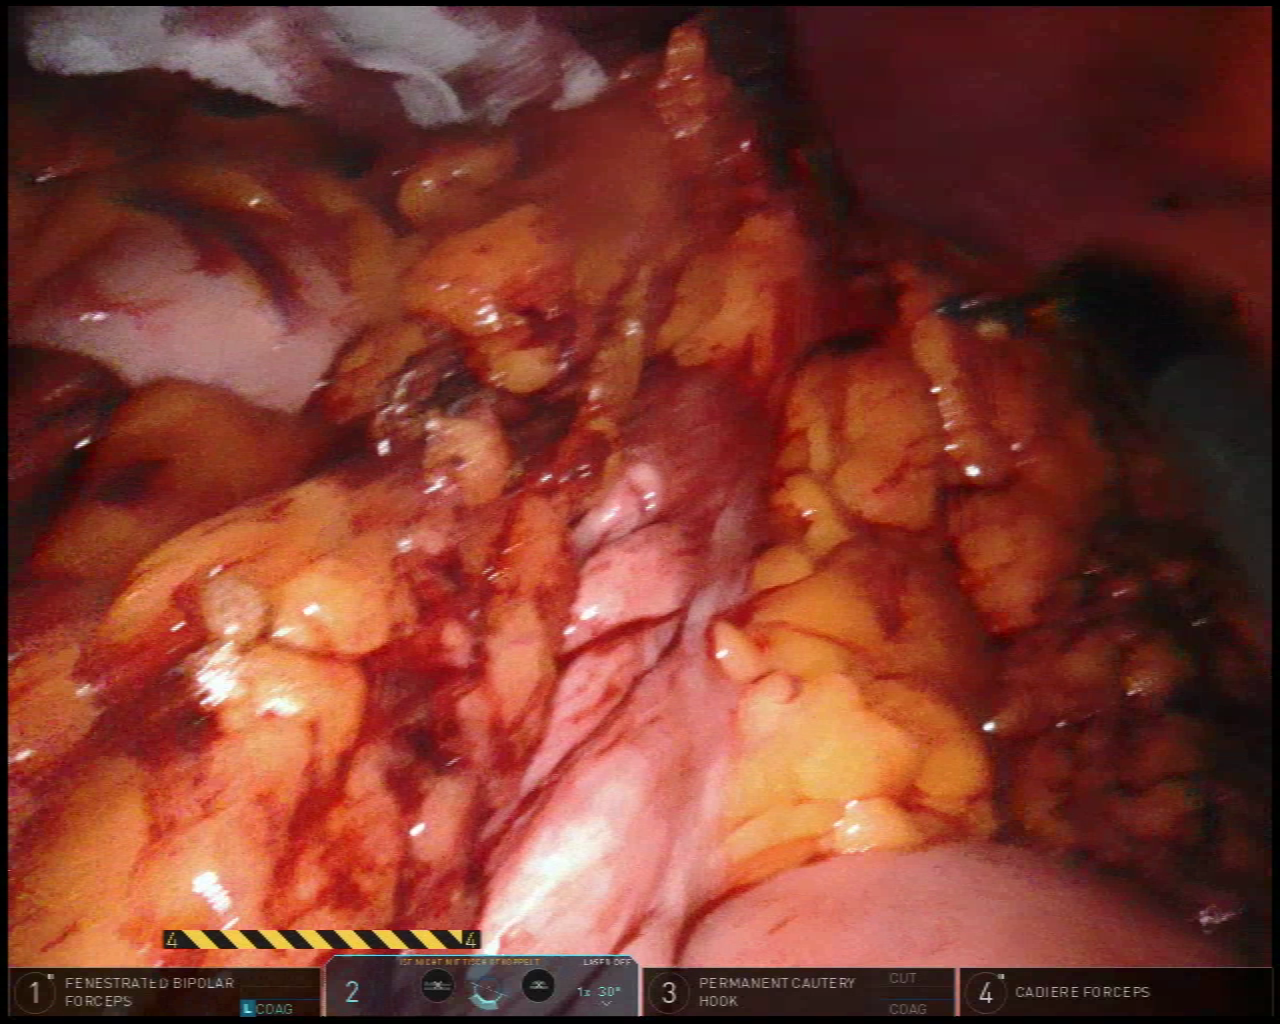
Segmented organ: stomach
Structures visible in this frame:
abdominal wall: yes
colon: yes
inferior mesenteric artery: no
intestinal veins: no
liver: no
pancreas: no
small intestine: yes
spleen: no
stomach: yes
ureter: no
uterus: no
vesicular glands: no